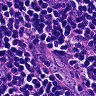
Metastatic tissue present: no